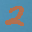
Label: 2